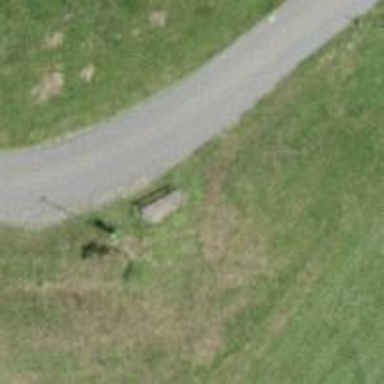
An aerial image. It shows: Bench.